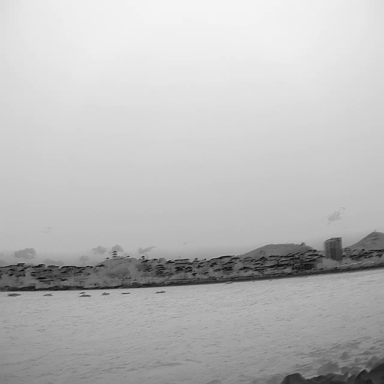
There are seven bulk_carriers in the infrared image.